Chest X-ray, PA view. Patient: 50 years old, sex F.
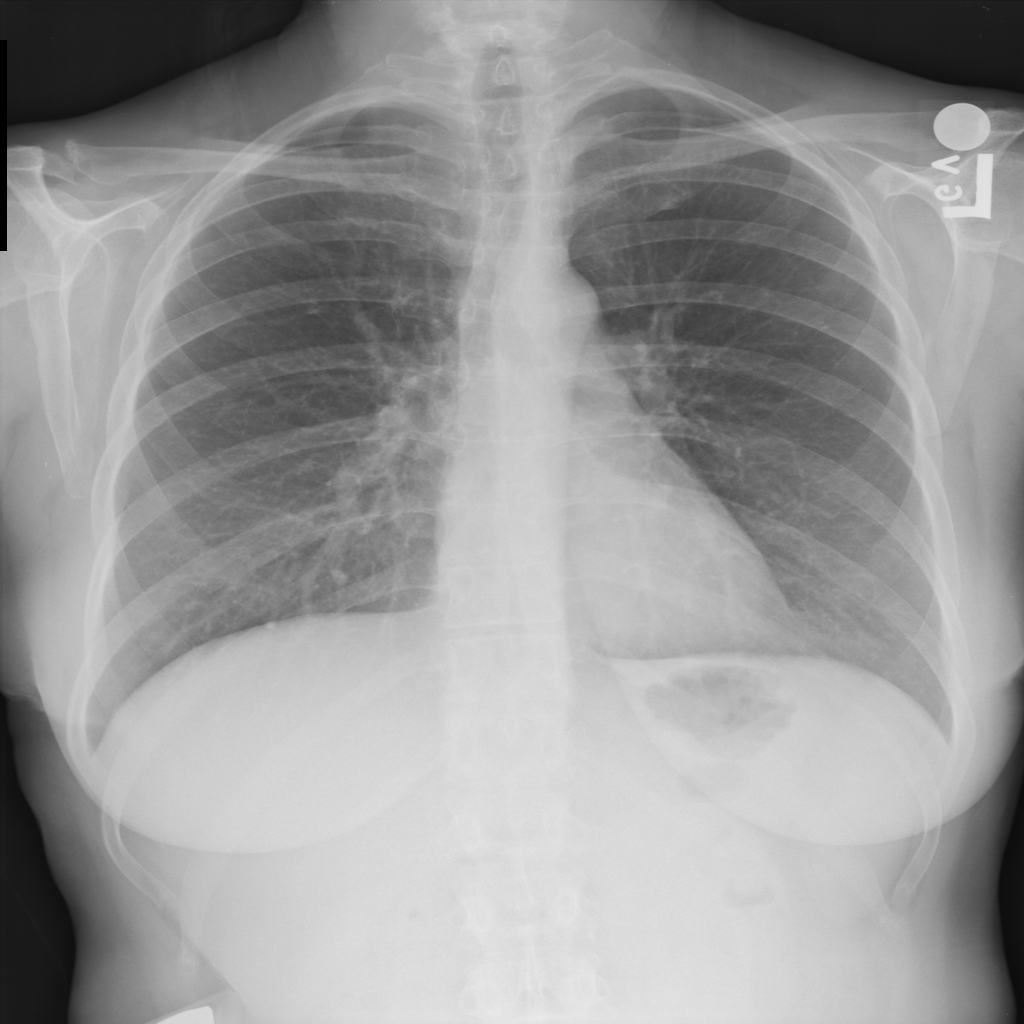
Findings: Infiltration